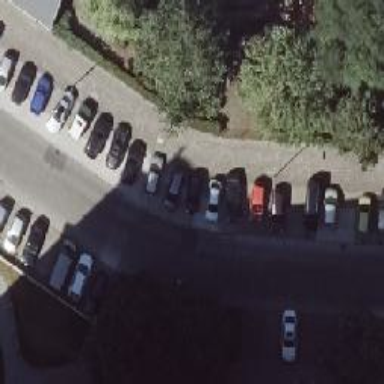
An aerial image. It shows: Residential road with asphalt surface and sidewalks on both sides. There is parking available on the left side of the street.